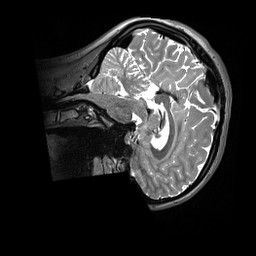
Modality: T2w
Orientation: sagittal
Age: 23
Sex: female
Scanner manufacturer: siemens
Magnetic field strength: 3 T
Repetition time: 3.2 s
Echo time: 0.408 s